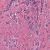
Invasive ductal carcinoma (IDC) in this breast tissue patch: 1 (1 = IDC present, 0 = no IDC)